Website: bh-photo
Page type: customer-info-address
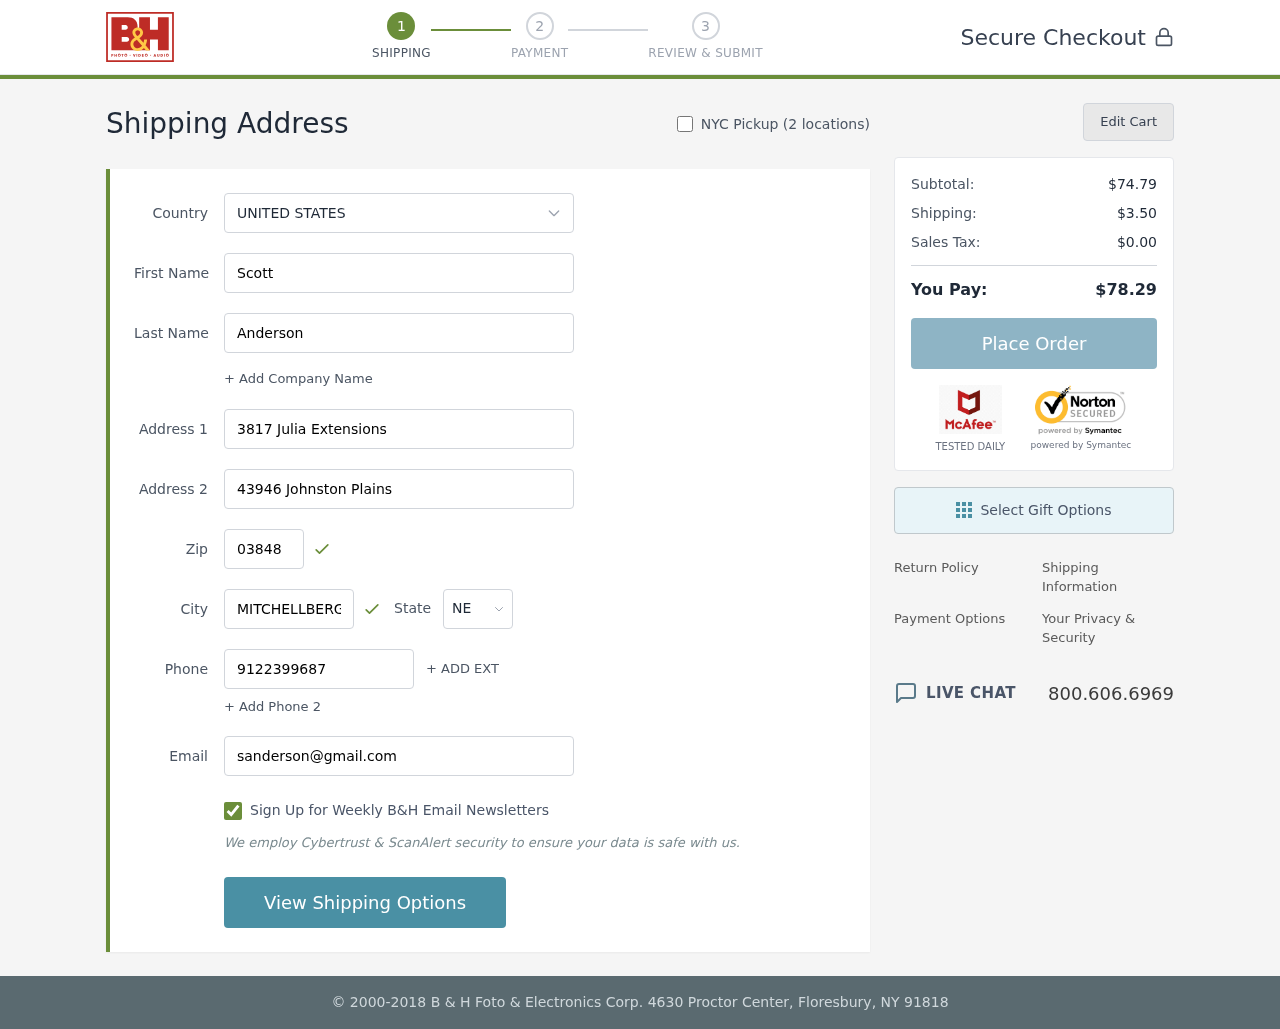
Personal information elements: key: PII_CITY
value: Mitchellberg
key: PII_COUNTRY
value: United States
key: PII_EMAIL
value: sanderson@gmail.com
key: PII_FIRSTNAME
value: Scott
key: PII_LASTNAME
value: Anderson
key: PII_PHONE
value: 9122399687
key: PII_POSTCODE
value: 03848
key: PII_STATE_ABBR
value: NE
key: PII_STREET
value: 3817 Julia Extensions
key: PII_STREET2
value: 43946 Johnston Plains
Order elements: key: ORDER_SUBTOTAL
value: $74.79
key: ORDER_SHIPPING_COST
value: $3.50
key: ORDER_TAX
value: $0.00
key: ORDER_TOTAL
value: $78.29